This time-domain trace was recorded on a rotor test rig. Diagnose the rotating machine from this image, choosing from: normal, misalignment, unbalance, looseness.
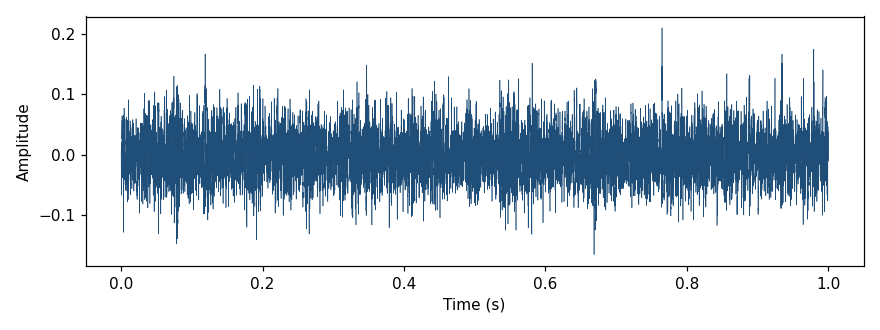
Answer: normal